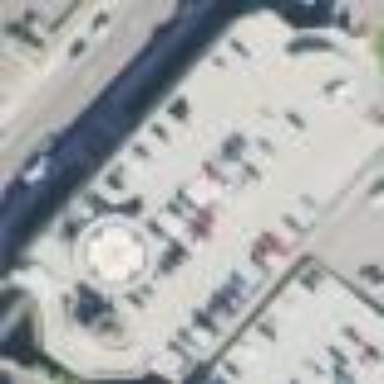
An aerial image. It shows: Multi-storey parking building.